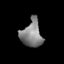
Tissue: lung
Cell type: Epithelial cells
Senescence score: 0.2136
Nuclear area (px): 546
Mean DAPI intensity: 130.079